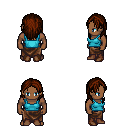
a pixel art fantasy rpg character, male body template, human, dark skin, teal pirate shirt, robe skirt, brown long hairstyle, brown shoes, four views (front, back, left, right), 2x2 character sprite sheet, small pixel art, hard edges, no anti-aliasing